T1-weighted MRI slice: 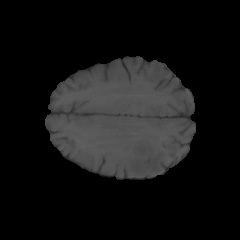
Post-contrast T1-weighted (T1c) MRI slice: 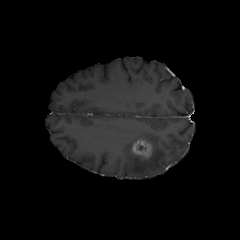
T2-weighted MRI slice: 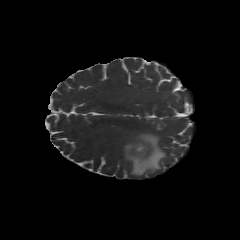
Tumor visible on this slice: yes